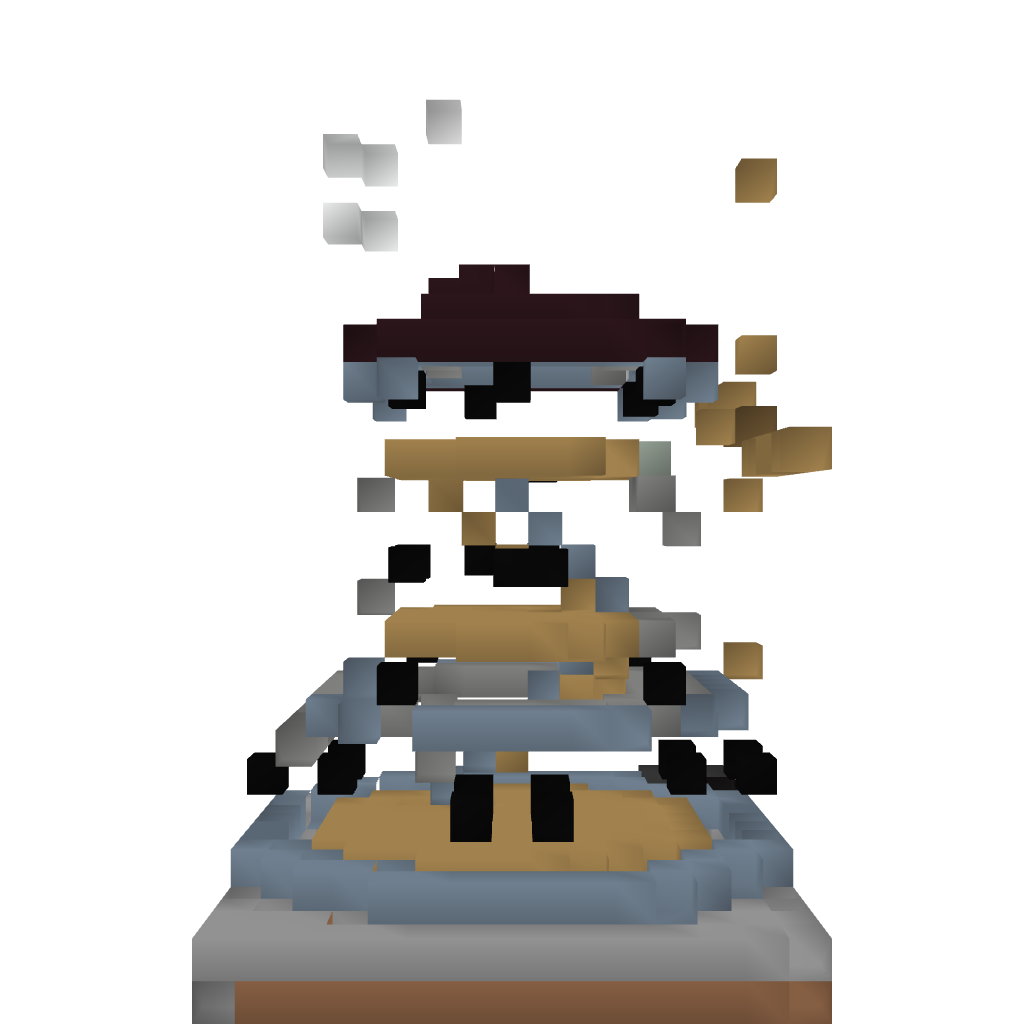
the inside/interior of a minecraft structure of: Windmill